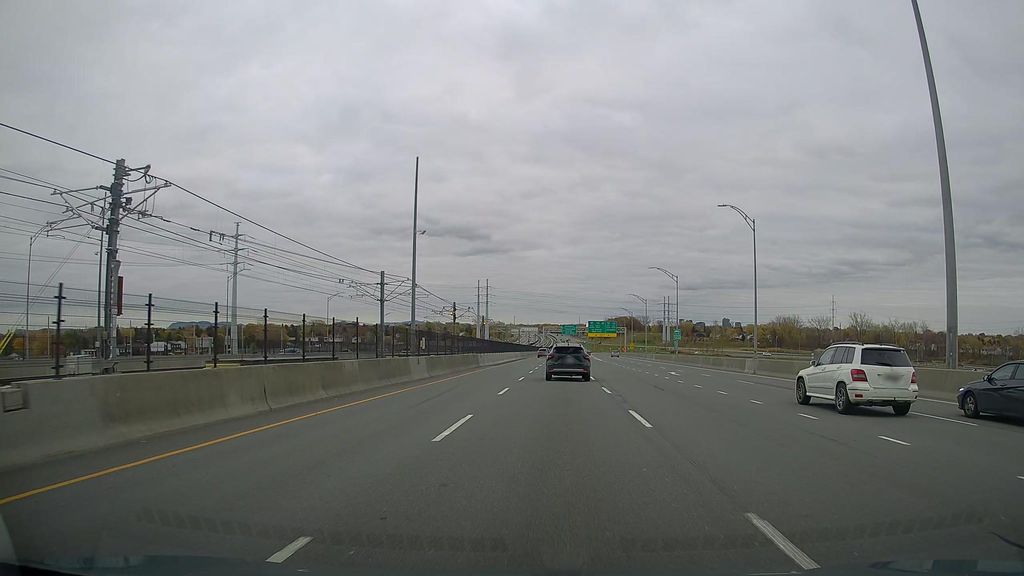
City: montreal